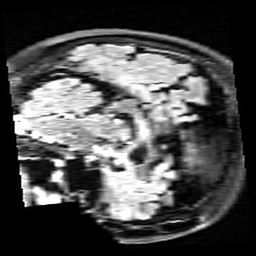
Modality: FLAIR
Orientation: sagittal
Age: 73
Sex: female
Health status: healthy
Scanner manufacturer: siemens
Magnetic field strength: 3 T
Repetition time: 9 s
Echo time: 0.088 s